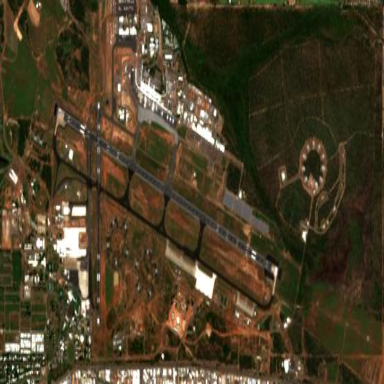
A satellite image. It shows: Military airfield located within aerodrome.